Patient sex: M
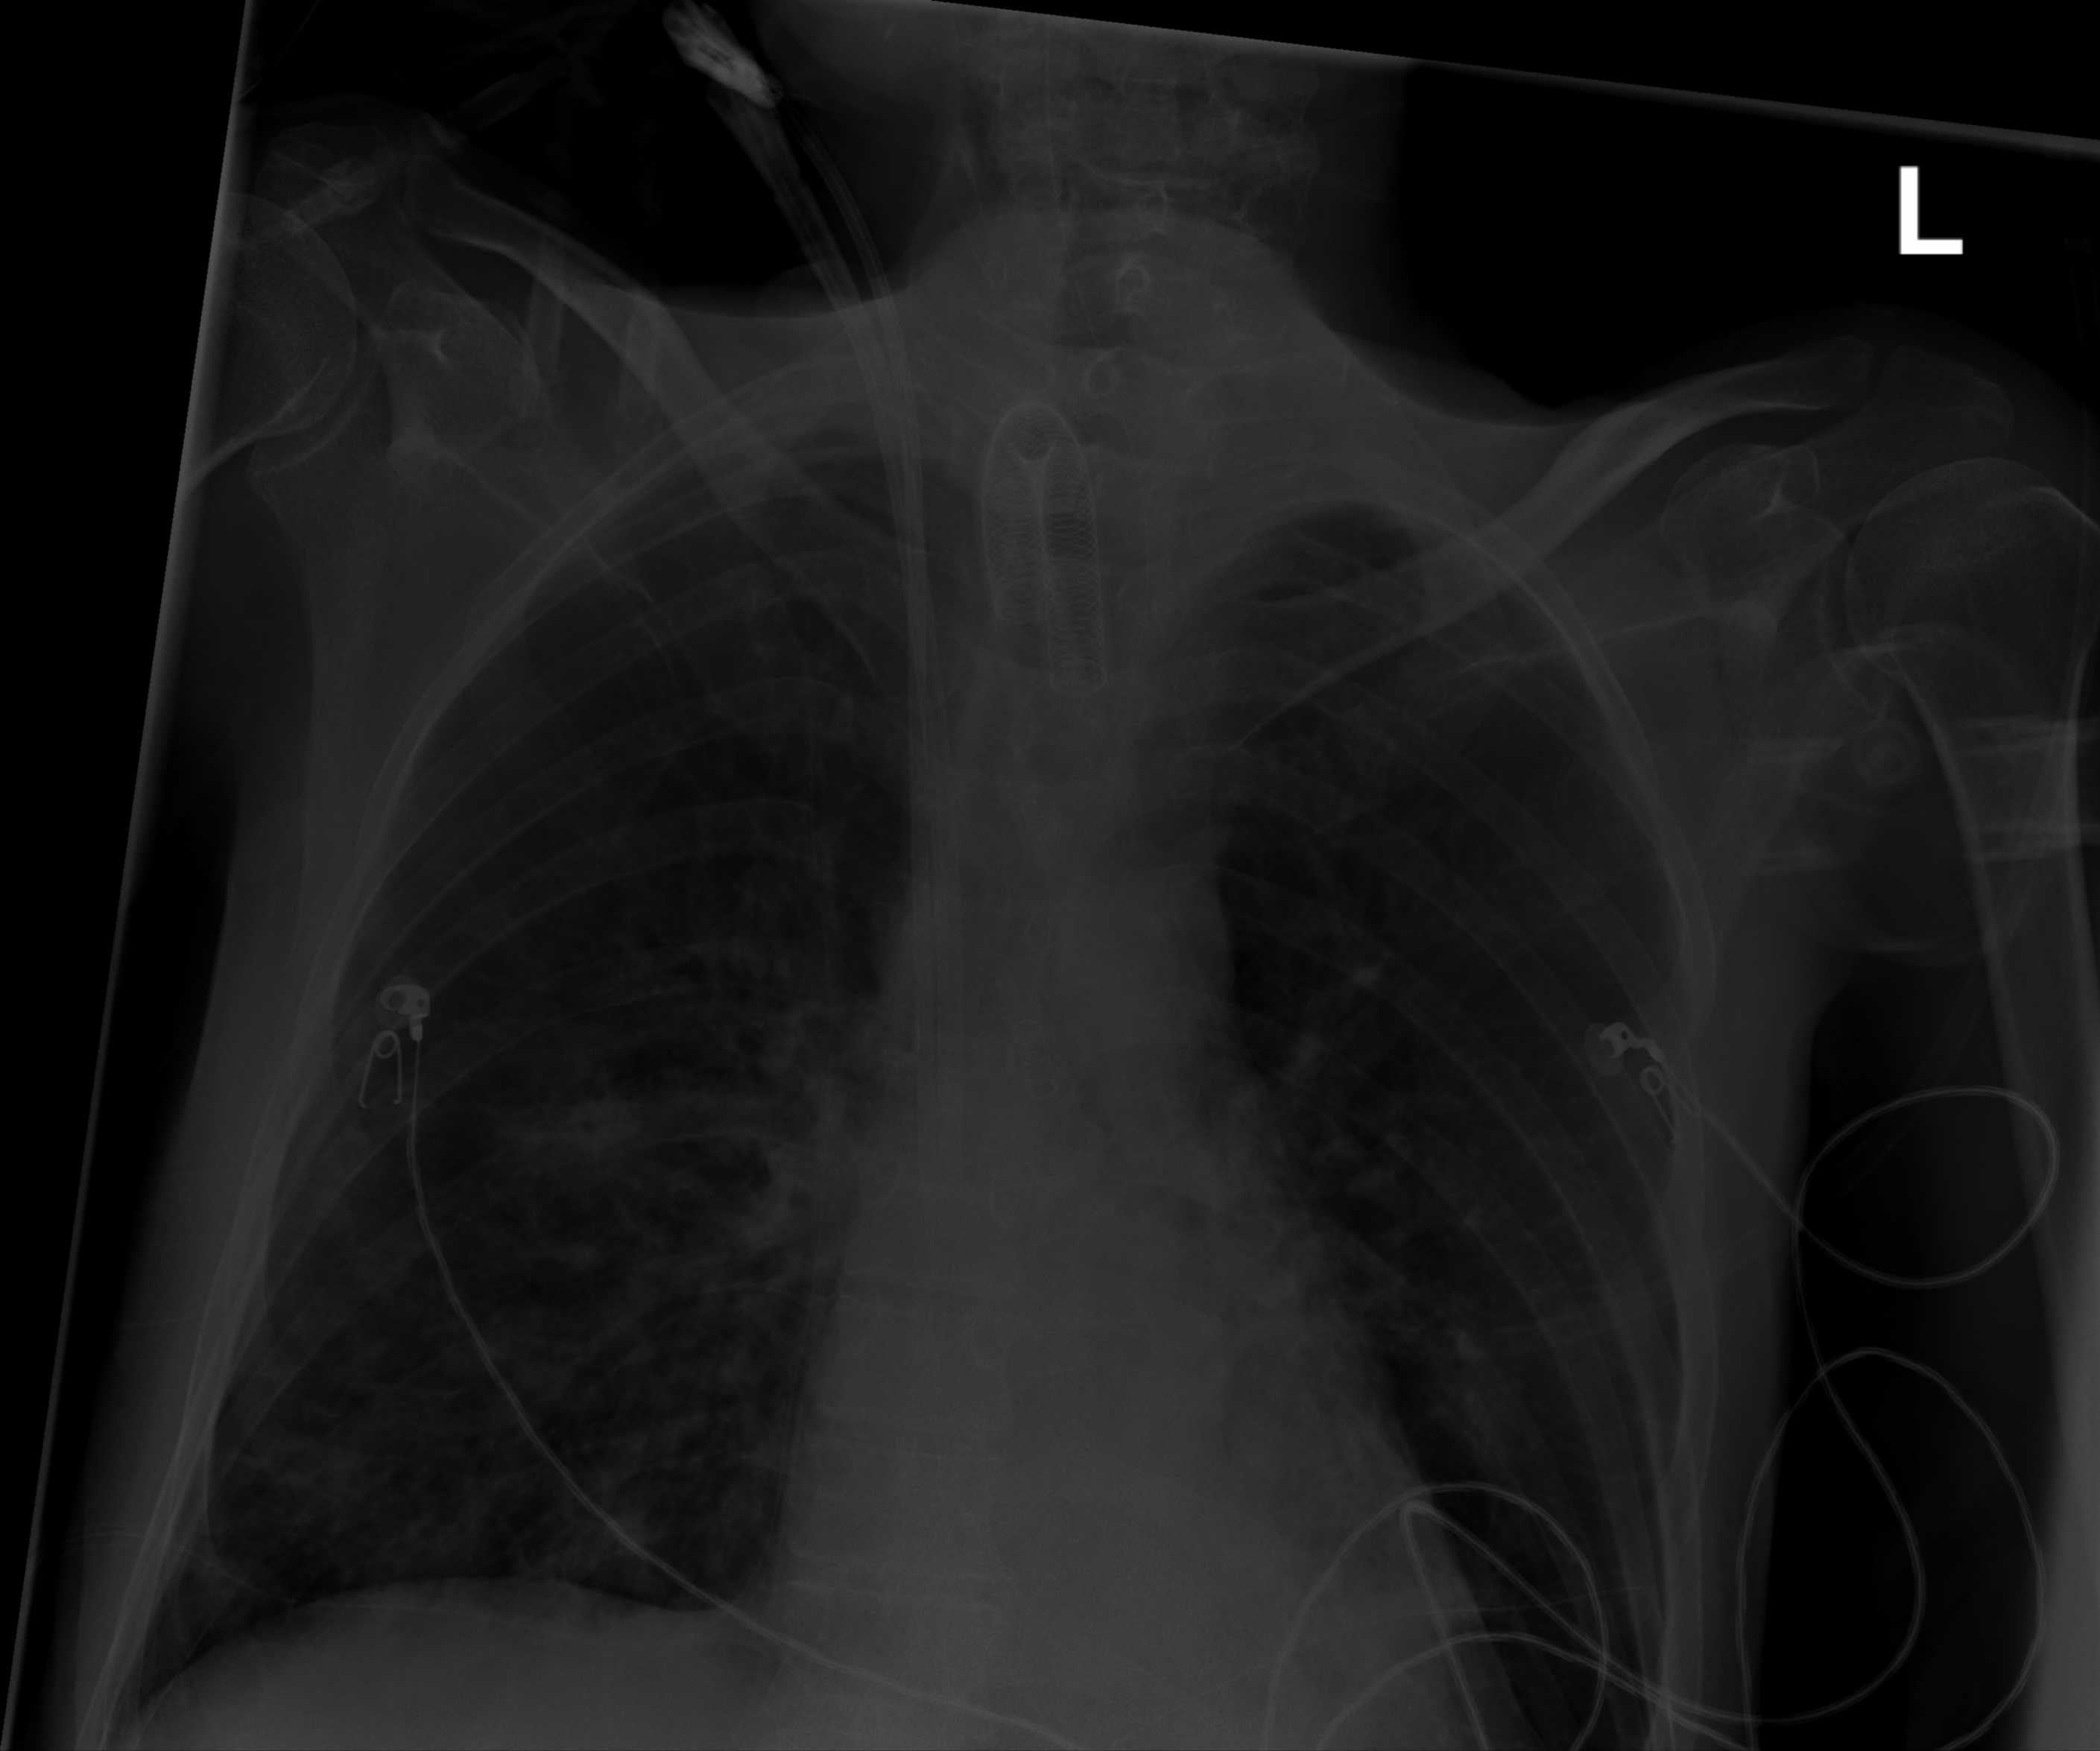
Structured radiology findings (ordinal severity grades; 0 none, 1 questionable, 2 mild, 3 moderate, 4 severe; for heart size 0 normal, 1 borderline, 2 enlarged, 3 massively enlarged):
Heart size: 0
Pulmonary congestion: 0
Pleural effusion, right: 0
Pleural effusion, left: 0
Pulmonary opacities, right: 2
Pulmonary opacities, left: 2
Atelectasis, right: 2
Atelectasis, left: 2